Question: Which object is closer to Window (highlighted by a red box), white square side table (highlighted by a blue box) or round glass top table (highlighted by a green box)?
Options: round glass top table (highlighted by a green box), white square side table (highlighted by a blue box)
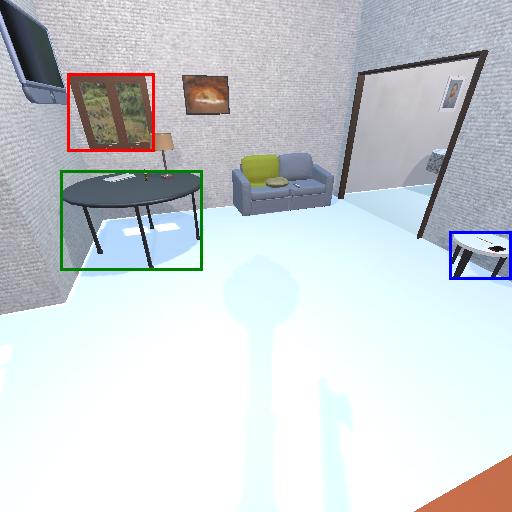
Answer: round glass top table (highlighted by a green box)